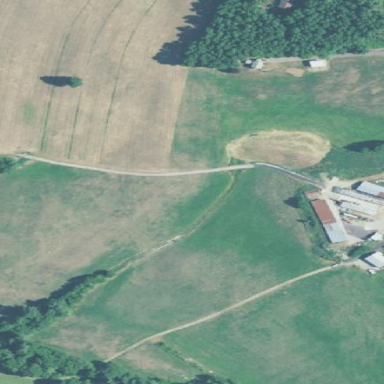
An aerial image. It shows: Meadow used as pasture for cows.